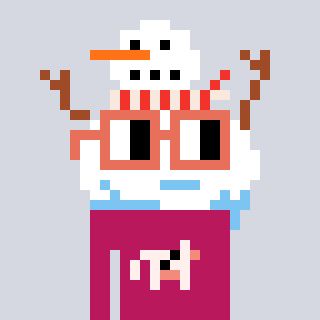
a pixel art character with square orange glasses, a snowman-shaped head and a darkpink-colored body on a cool background